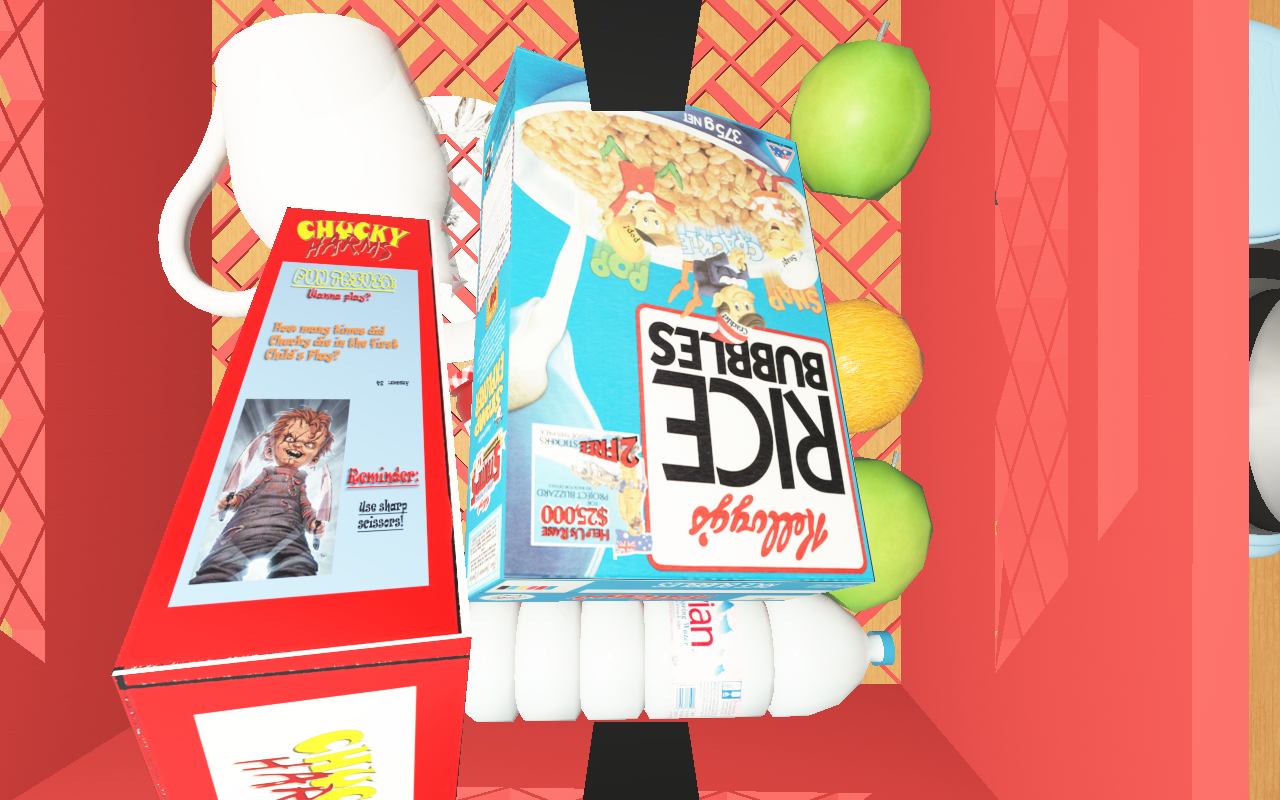
Objects in the scene:
carafe
water bottle
apple
orange
orange
spoon
glass
cereal box
cereal box
biscuit box